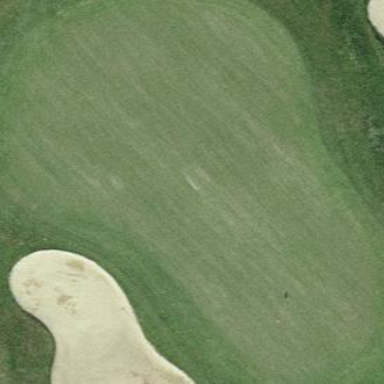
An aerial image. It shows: Grassy pitch designated for golf. It features vibrant green golf course.